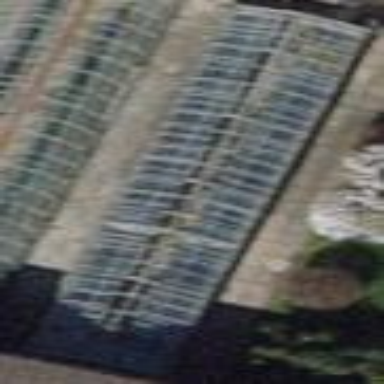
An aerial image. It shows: Greenhouse.